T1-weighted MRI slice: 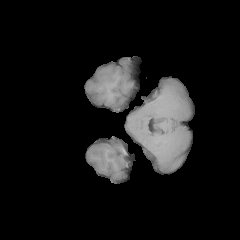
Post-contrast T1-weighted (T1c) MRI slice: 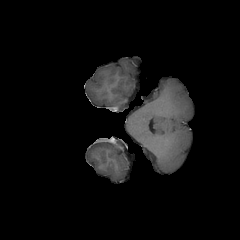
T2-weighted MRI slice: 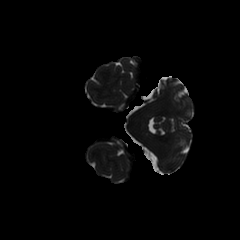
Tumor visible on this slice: no